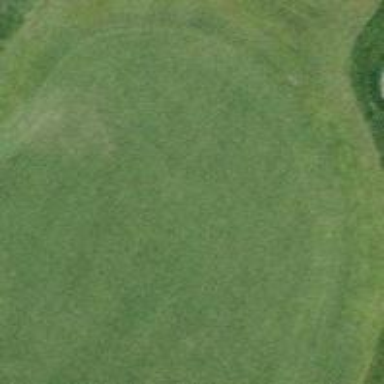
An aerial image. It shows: Golf hole.